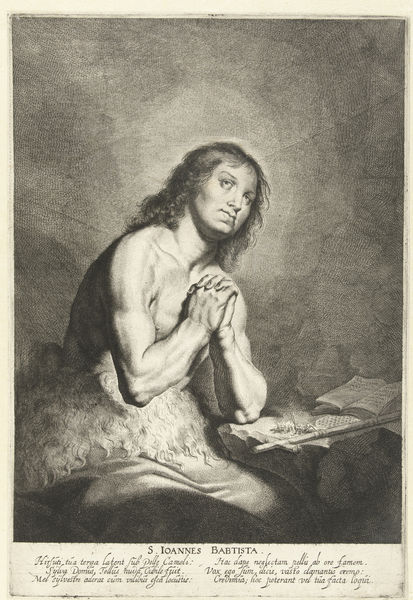
Titel: Heilige Johannes de Doper
Künstler: Pieter Fransz. de Grebber
Standort: Amsterdam
Institution: Rijksmuseum
Schlagwörter: hands, sword, hair, portrait, sitting, woman, picture, hand, heaven, man, naked, nude, folded, boy, male, light, night, drawing, fur, illustration, cross, leaning, arms, prayer, bare, god, book, chest, lamb, wool, christianity, bible, kneeling, pray, hope, muscle, praying, latin, text, anatomy, animal skin, apostle, halo, ugly, john, topless, baptist, saint john, john the baptist, worship, elbows, wish, prey, clasped, muscled, baptista, joannes, ioannes, babtista, joannes baptista, chiaro scuro, alberti, odd hand, sheep skin, johannes der täufer, babista